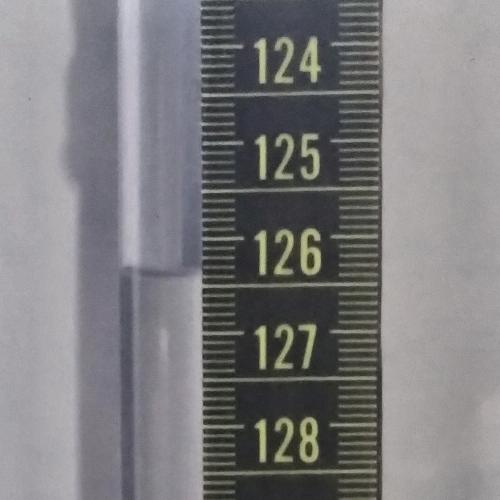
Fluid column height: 126.4 cm